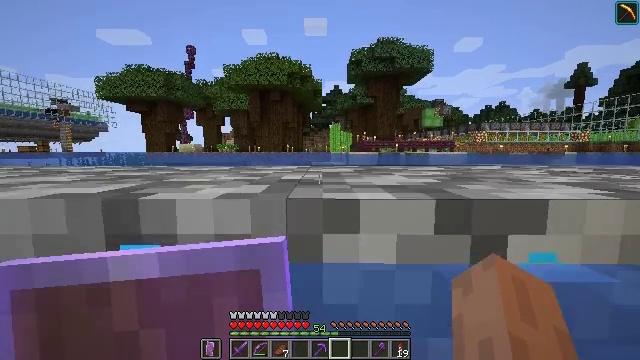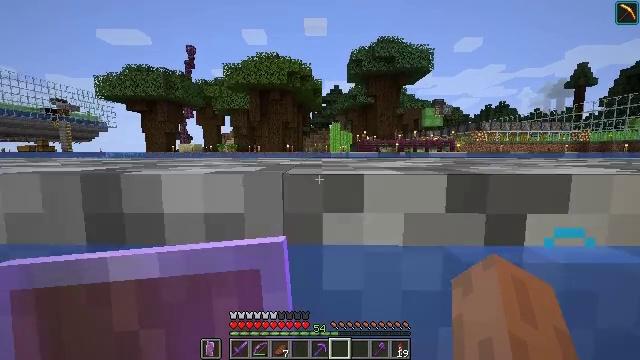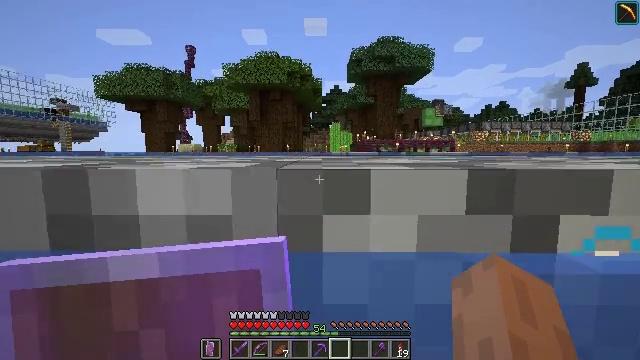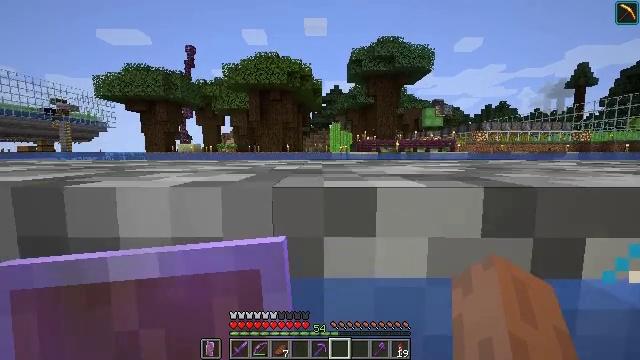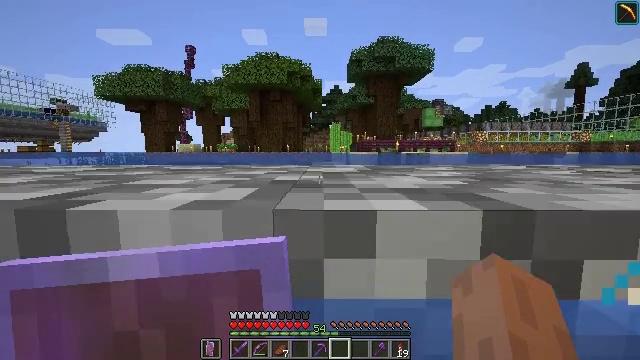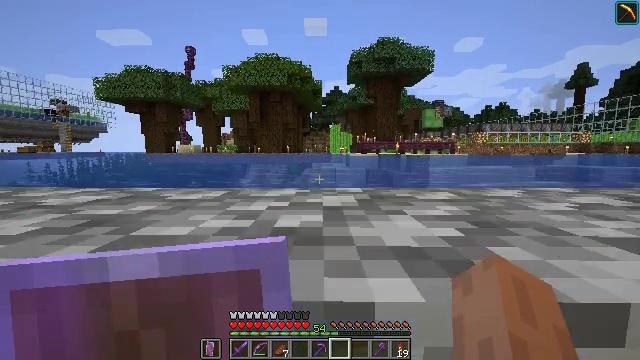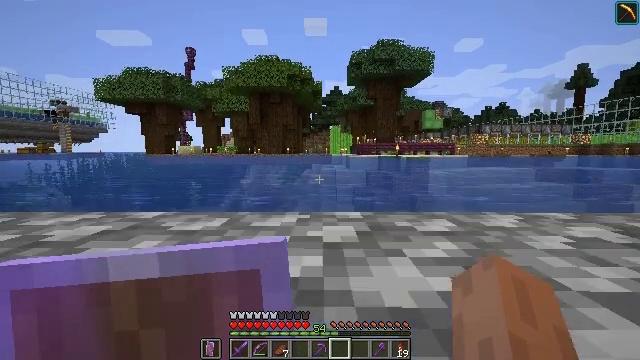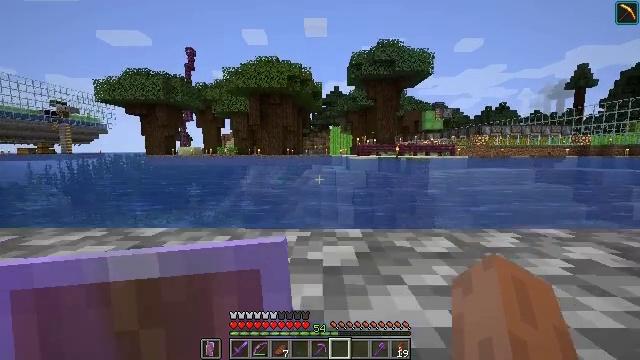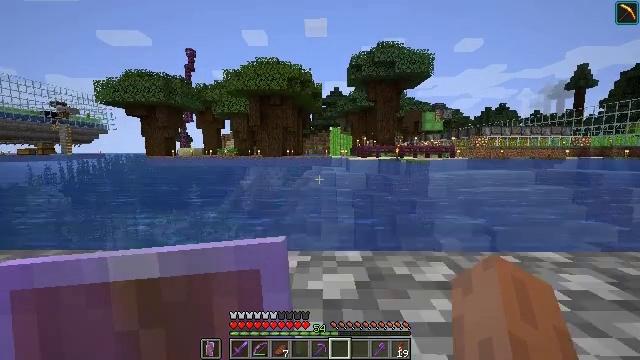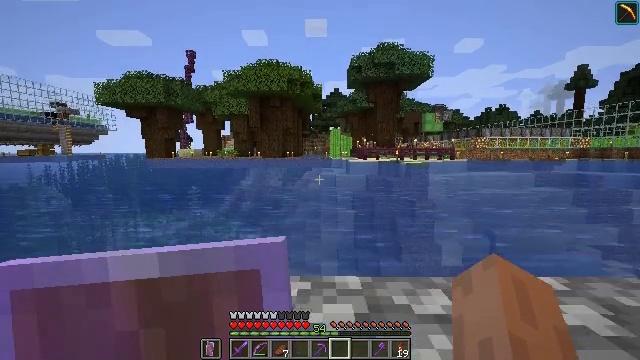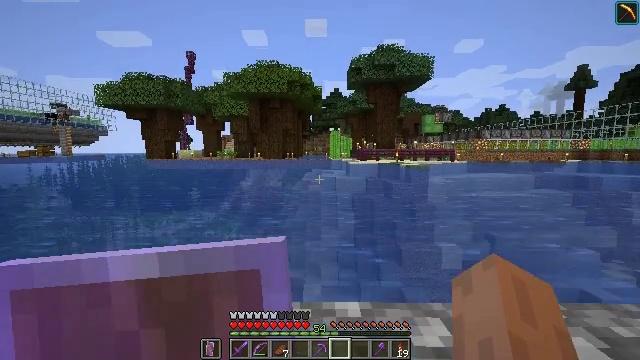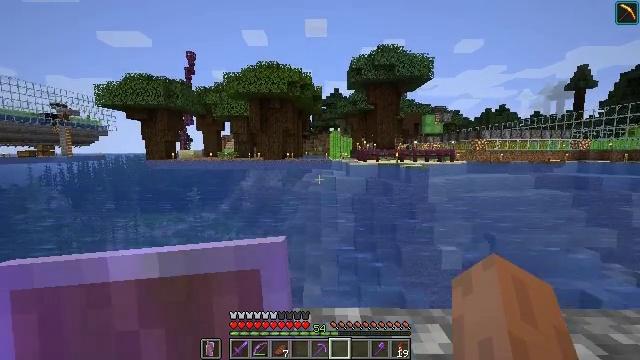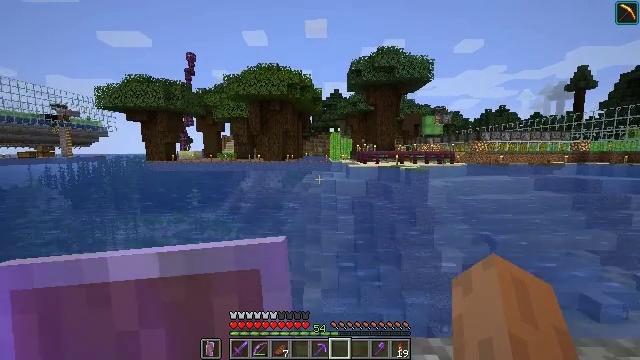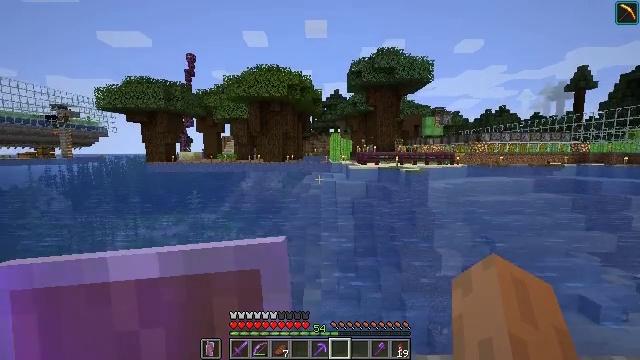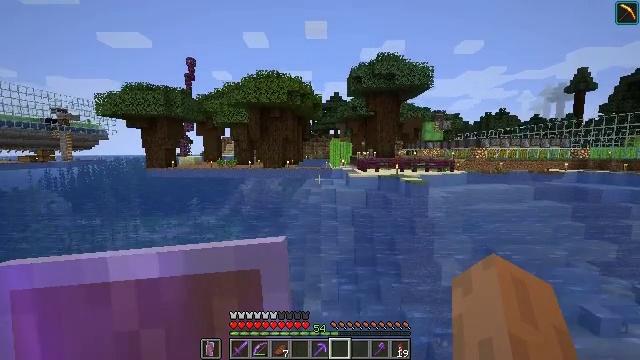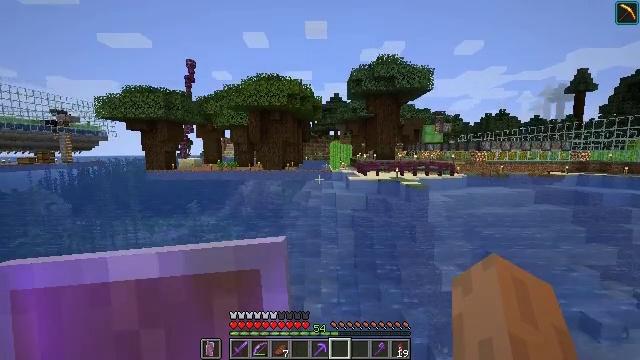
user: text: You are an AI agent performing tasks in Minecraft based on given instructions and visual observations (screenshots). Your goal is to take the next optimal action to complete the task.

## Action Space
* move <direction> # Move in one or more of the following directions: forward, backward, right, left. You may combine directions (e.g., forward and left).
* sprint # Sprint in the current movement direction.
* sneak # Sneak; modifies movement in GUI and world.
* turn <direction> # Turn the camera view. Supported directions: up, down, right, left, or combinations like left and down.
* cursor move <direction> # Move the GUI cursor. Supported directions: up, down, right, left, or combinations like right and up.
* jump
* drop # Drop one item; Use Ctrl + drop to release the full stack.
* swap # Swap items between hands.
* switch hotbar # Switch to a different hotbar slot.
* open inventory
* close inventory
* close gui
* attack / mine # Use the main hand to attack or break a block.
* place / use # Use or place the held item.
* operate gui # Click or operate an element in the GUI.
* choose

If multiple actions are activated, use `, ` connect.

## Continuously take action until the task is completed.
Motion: motion action
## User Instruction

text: Hunt a squid.
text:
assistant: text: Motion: move forward
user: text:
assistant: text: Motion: move forward, jump
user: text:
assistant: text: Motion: move forward, jump
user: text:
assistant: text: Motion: move forward, jump
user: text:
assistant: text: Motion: move forward, jump
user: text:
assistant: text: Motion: move forward, jump
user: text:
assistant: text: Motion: move forward, jump
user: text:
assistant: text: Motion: move forward, jump
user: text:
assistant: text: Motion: move forward, jump
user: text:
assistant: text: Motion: move forward
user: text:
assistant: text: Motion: move forward, jump
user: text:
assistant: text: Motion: move forward, jump
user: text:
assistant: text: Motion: move forward, jump
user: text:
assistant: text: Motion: move forward
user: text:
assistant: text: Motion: move forward
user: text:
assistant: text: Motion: no_op
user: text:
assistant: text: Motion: no_op
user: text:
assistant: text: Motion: no_op
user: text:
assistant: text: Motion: no_op
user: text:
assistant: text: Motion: no_op
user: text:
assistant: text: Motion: no_op
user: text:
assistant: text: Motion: no_op
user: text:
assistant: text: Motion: no_op
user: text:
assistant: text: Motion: no_op
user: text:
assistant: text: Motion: no_op
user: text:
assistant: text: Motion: no_op
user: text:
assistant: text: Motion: no_op
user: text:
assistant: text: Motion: no_op
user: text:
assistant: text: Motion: no_op
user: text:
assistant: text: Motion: turn right and down